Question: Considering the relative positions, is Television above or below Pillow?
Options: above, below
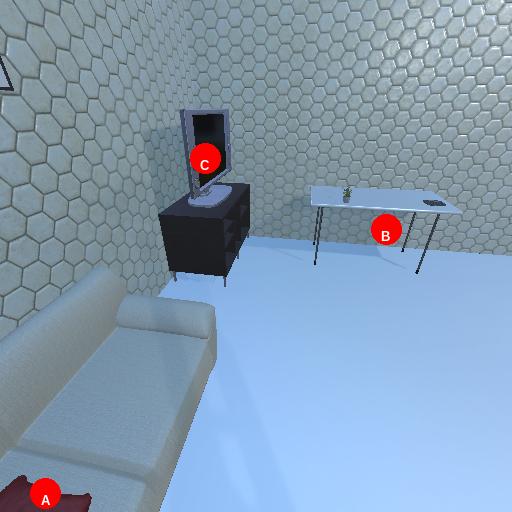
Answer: above